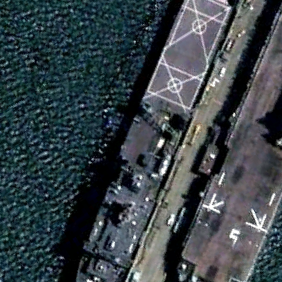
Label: combat